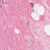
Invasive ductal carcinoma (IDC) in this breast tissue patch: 0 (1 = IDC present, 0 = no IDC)